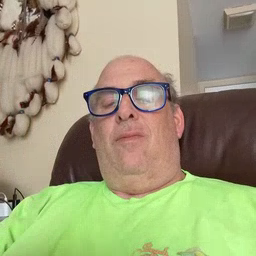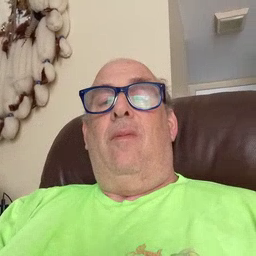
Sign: closet